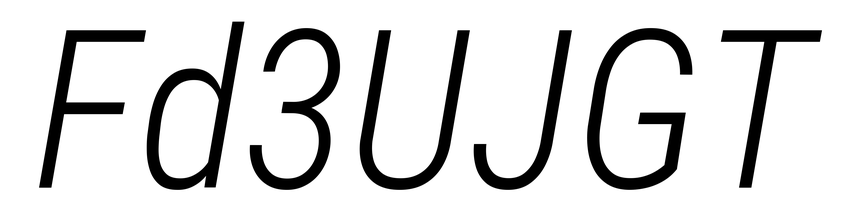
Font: Roboto-Italic_Condensed_Light_Italic